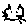
Label: cat